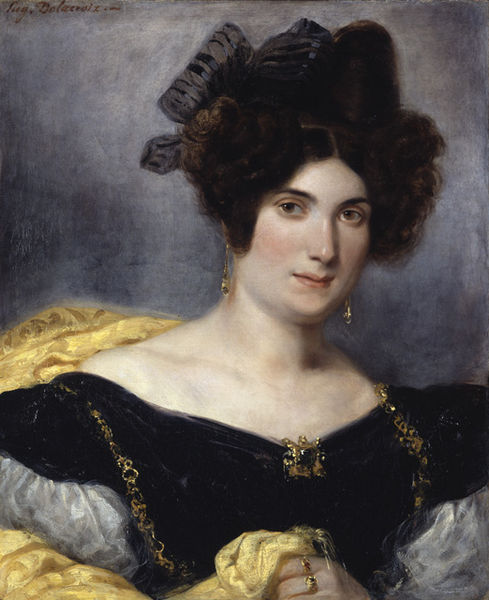
Titel: Bildnis Madame François Simon
Künstler: Eugène Delacroix
Standort: Karlsruhe
Institution: Staatliche Kunsthalle Karlsruhe
Schlagwörter: blau, dunkel, gemälde, hand, haut, kopf, schatten, umhang, weiß, gelb, grün, mädchen, ausschnitt, braun, elegant, finger, frankreich, frau, frisur, grau, haar, handschuh, hell, hintergrund, hut, kleid, licht, mund, nase, ohr, ohrring, profil, schmuck, schwarz, stuhl, blick, dame, rot, schal, schleier, tuch, malerei, mode, schleife, jung, wand, augen, barock, blass, falten, gesicht, haarschmuck, halten, kleidung, kragen, samt, spitze, stein, steine, trauer, ärmel, bild, bildnis, hals, hände, portrait, porträt, signatur, öl, auge, gewand, gold, haare, reich, sessel, sitzend, stoff, tücher, adel, decke, klassizismus, ohrringe, augenbrauen, brosche, brünett, dekoltee, en face, frontal, hübsch, kinn, lippe, lippen, locken, perlen, potrait, prinzessin, renaissance, rosa, rouge, scheitel, schulter, schultern, schön, seide, vornehm, zart, oval, adelige, perücke, kopfbedeckung, lächeln, dutt, wangen, zwei, tüll, moderne, backen, kette, farbe, weis, haarband, französisch, dunkelblau, witwe, ernst, brauen, büste, glanz, nadel, hochsteckfrisur, rüschen, wange, fein, klimt, ring, stola, dekolleté, schulterfrei, fingerring, porzellan, ringe, geld, halt, leinwand, ölmalerei, goldschmuck, halbportrait, halbprofil, anhänger, doppelkinn, ohring, augenbraun, bleich, reichtum, skeptisch, dekollté, schlüsselbein, adlige, königin, golden, fürstin, haarschleife, ohringe, verspielt, direkt, schmick, haartracht, lady, dekolte, fau, ausschnit, dunkelhaarig, schopf, auf, toupiert, delacroix, brockat, brunett, medaillion, collier, braune augen, herzogin, fingerringe, duftig, gräfin, dunkelö, eugene, schmuk, verlegen, haur, herzögin, schelife, luippen, schliefe, öl auf leinwand, galnz, zögerlich, hochadel, reicht, brunette, s, 18. jahrhundert, auggen, ronge, broche, lafrau, gsdfg, brische, damenporträt 19. jh., biedrmeier, biedermeier porträt, scopf, brfosche, haarschmuch, ohrrige